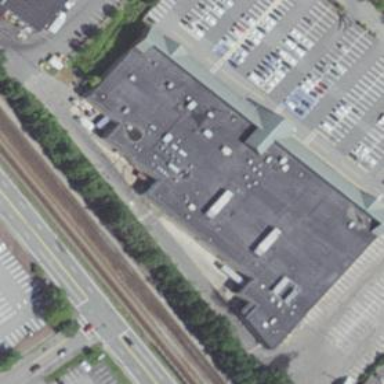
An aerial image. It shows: Supermarket.